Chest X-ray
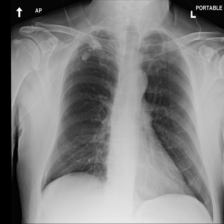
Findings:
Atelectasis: negative
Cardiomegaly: negative
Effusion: negative
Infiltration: negative
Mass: negative
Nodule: negative
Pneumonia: negative
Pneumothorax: negative
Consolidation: negative
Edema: negative
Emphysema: negative
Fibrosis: negative
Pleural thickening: negative
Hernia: negative